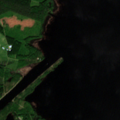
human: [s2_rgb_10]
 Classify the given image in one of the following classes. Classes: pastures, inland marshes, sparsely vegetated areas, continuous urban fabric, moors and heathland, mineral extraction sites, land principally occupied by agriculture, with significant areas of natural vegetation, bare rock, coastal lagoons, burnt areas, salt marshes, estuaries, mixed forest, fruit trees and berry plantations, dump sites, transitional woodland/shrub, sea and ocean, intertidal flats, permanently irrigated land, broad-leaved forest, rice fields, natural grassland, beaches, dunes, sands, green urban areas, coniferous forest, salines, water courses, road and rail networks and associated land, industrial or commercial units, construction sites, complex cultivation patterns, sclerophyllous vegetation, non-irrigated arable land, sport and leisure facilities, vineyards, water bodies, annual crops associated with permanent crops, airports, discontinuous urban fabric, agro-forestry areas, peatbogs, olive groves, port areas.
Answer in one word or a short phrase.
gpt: land principally occupied by agriculture, with significant areas of natural vegetation, mixed forest, water bodies